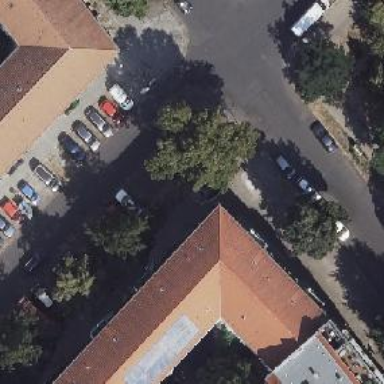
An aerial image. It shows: Bicycle parking spot on the sidewalk with ground surface.